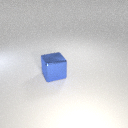
large blue metal cube